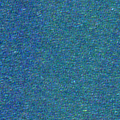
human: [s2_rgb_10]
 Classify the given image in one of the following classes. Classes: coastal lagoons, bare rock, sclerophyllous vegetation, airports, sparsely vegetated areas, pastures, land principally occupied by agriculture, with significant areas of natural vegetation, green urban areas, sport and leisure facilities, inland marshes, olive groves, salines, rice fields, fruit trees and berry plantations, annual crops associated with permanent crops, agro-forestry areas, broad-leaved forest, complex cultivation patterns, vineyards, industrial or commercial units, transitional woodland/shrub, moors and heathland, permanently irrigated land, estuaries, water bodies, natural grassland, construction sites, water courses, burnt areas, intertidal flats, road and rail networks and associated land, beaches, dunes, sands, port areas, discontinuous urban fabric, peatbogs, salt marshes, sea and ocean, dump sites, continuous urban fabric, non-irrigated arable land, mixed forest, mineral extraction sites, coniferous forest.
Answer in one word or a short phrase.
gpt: sea and ocean